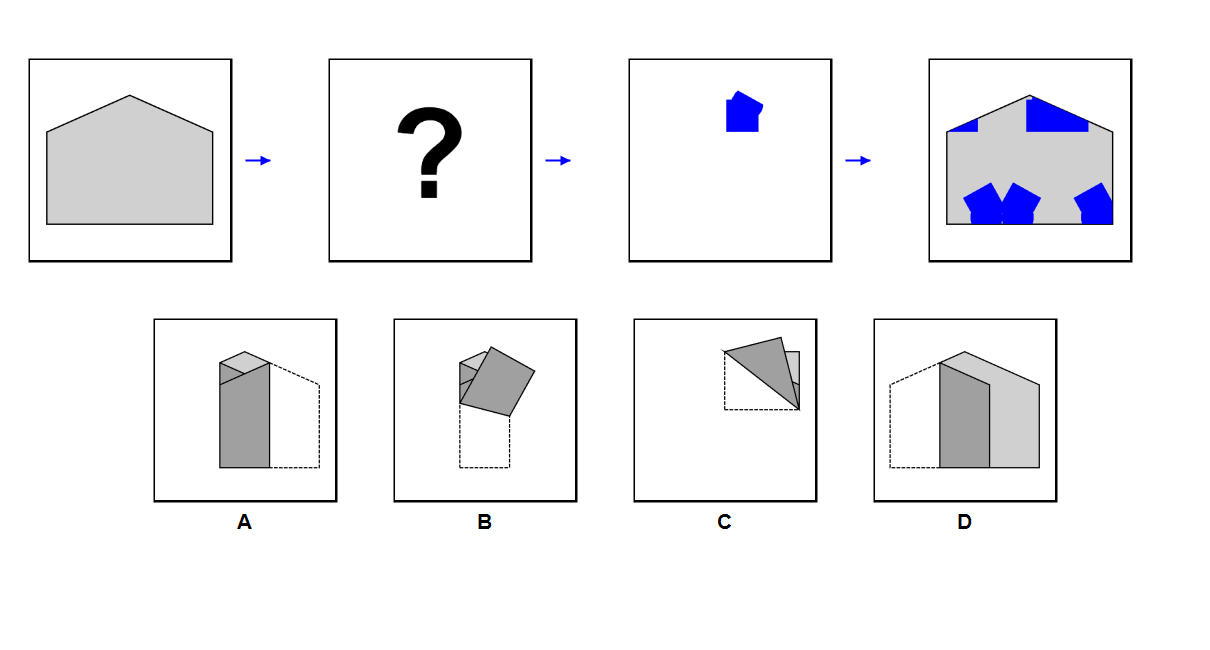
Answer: C